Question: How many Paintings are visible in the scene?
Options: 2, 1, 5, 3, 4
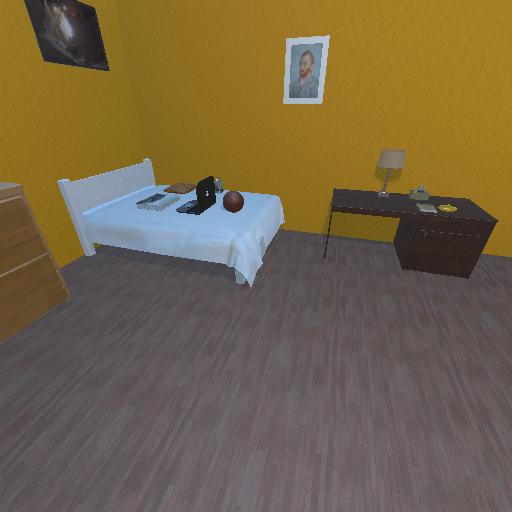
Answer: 2